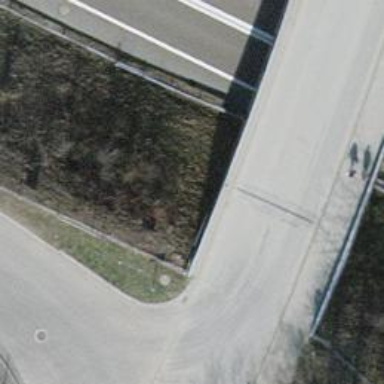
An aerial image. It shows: Motorroad.